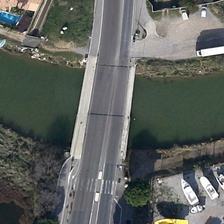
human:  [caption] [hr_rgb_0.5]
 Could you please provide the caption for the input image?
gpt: the bridge is connecting a habor and a freeway .

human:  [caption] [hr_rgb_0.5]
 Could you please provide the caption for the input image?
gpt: some yachts near the bridge .

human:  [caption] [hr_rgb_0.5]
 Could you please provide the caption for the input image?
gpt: a road crosses the river and some boats are staying on the riverbank .

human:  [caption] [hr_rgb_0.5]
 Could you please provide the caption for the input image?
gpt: the wide bridge acrosses the river with several boats on its bank .

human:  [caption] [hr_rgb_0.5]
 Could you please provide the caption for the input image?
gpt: a building and several boats and cars are in two sides of a river with some green plants .